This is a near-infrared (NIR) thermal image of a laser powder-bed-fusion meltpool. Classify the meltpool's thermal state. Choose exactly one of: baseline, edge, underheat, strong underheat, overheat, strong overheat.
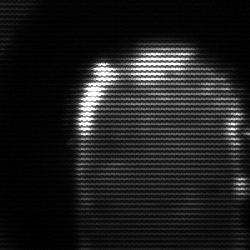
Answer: baseline